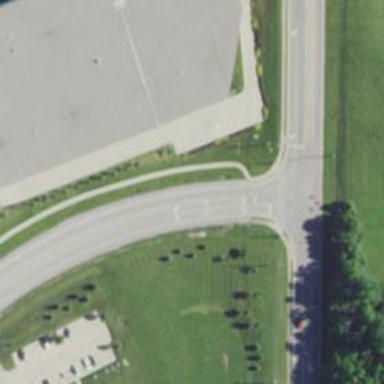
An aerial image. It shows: Secondary road.